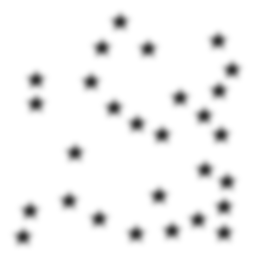
Squares: 0
Triangles: 0
Stars: 28
Total shapes: 28